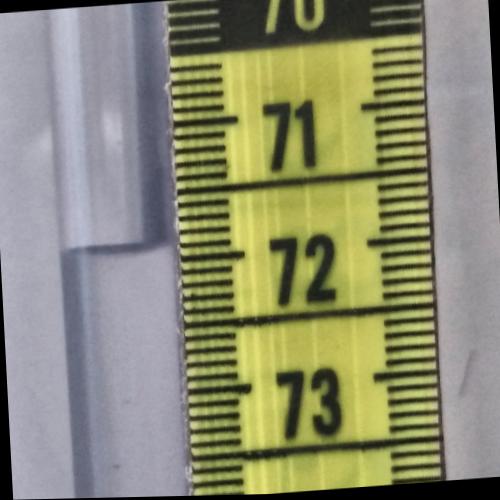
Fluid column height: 71.9 cm